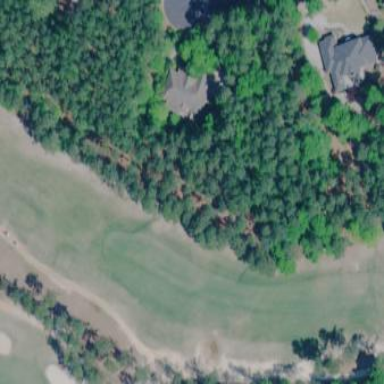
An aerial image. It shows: View of golf hole.